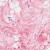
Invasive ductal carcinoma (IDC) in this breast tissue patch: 0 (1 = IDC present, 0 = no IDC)